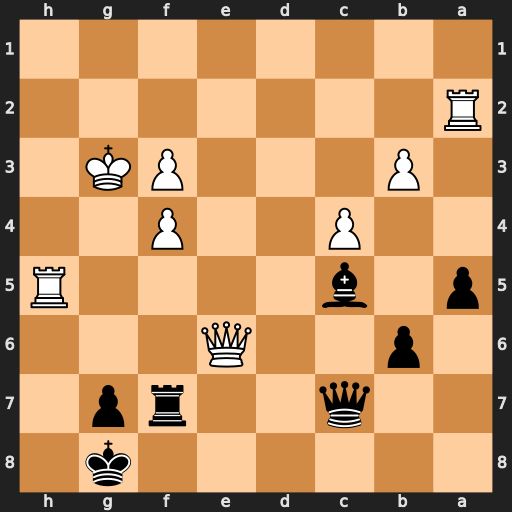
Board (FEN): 6k1/2q2rp1/1p2Q3/p1b4R/2P2P2/1P3PK1/R7/8
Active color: b
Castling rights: -
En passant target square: -
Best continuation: Qxf4+ Kh3 Qxf3+